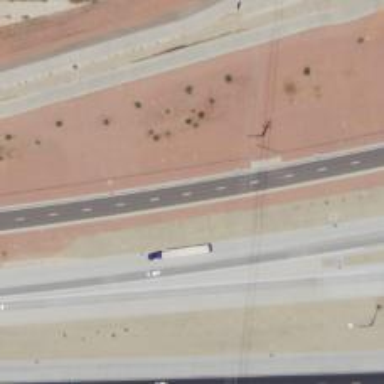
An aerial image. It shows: Trunk link highway with asphalt surface.